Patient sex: M
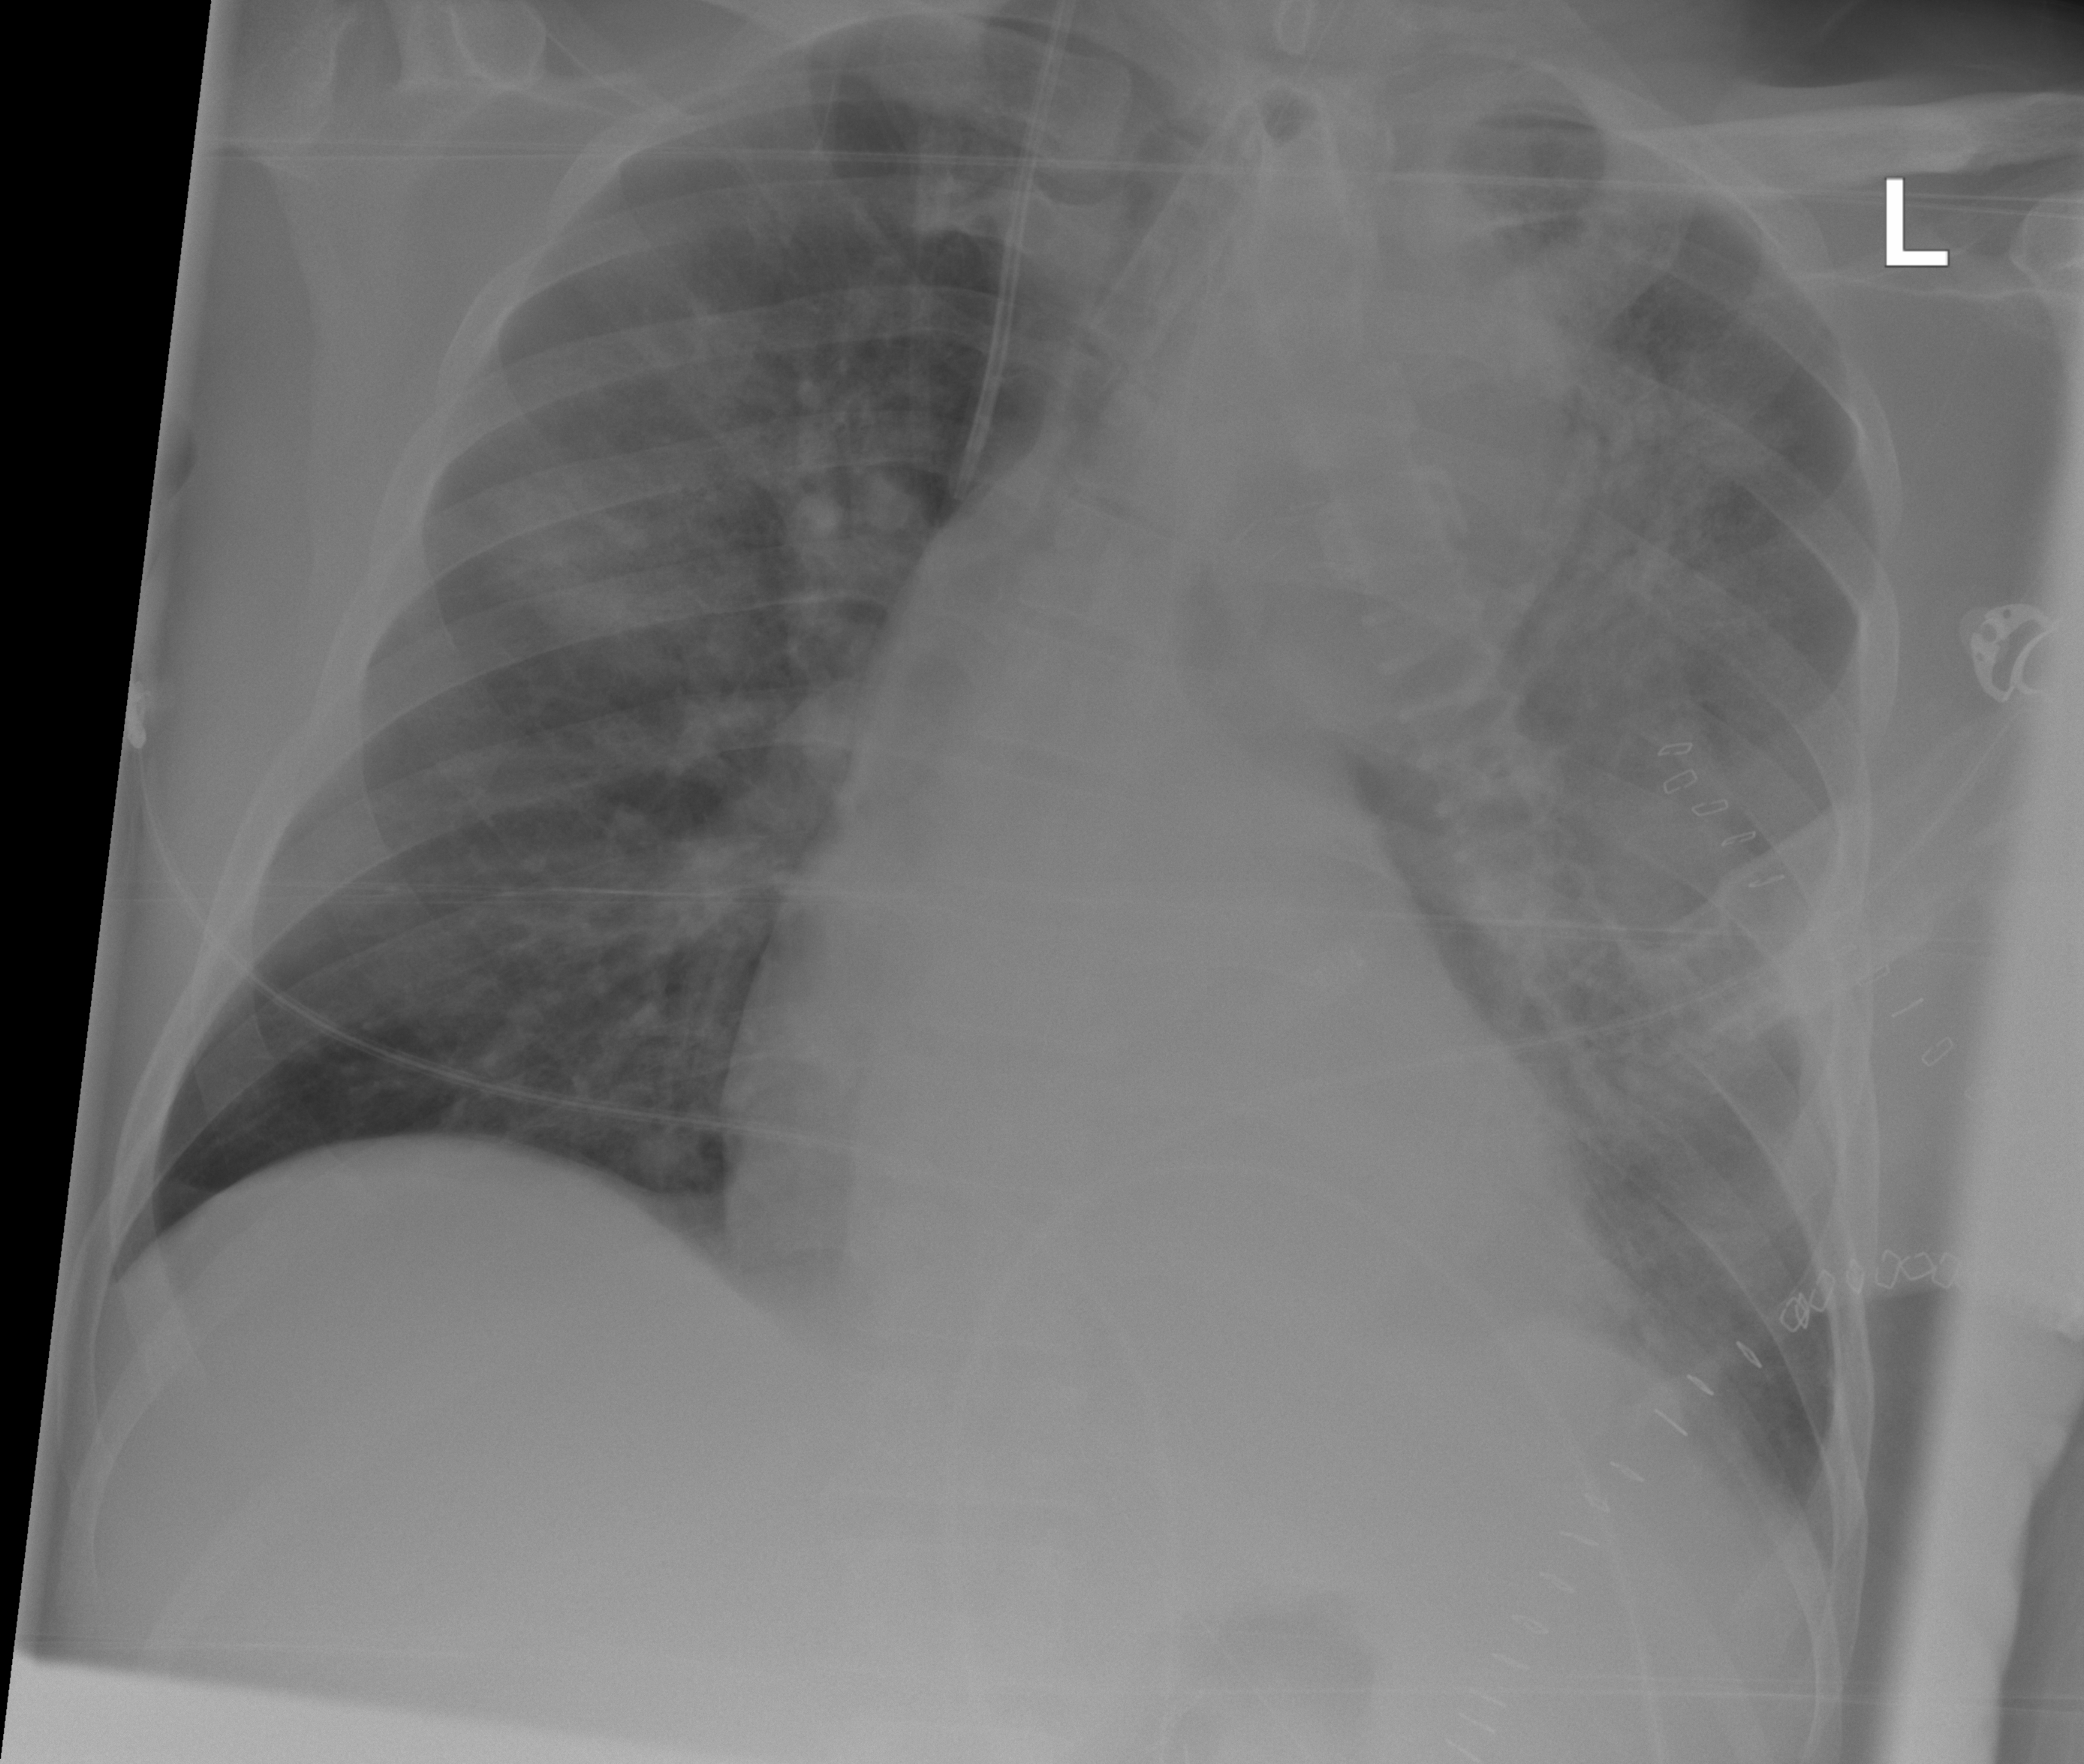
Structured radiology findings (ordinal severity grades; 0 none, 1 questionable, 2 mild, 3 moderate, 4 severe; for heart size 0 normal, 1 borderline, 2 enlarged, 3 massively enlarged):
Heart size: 1
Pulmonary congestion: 2
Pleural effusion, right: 0
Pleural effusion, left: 0
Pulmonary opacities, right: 2
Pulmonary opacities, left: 3
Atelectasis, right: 0
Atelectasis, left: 2